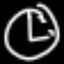
Label: clock